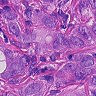
Metastatic tissue present: yes